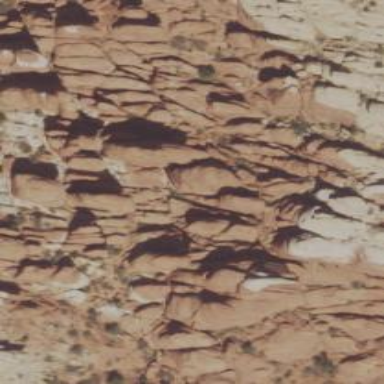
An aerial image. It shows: Natural cliff.